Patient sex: M
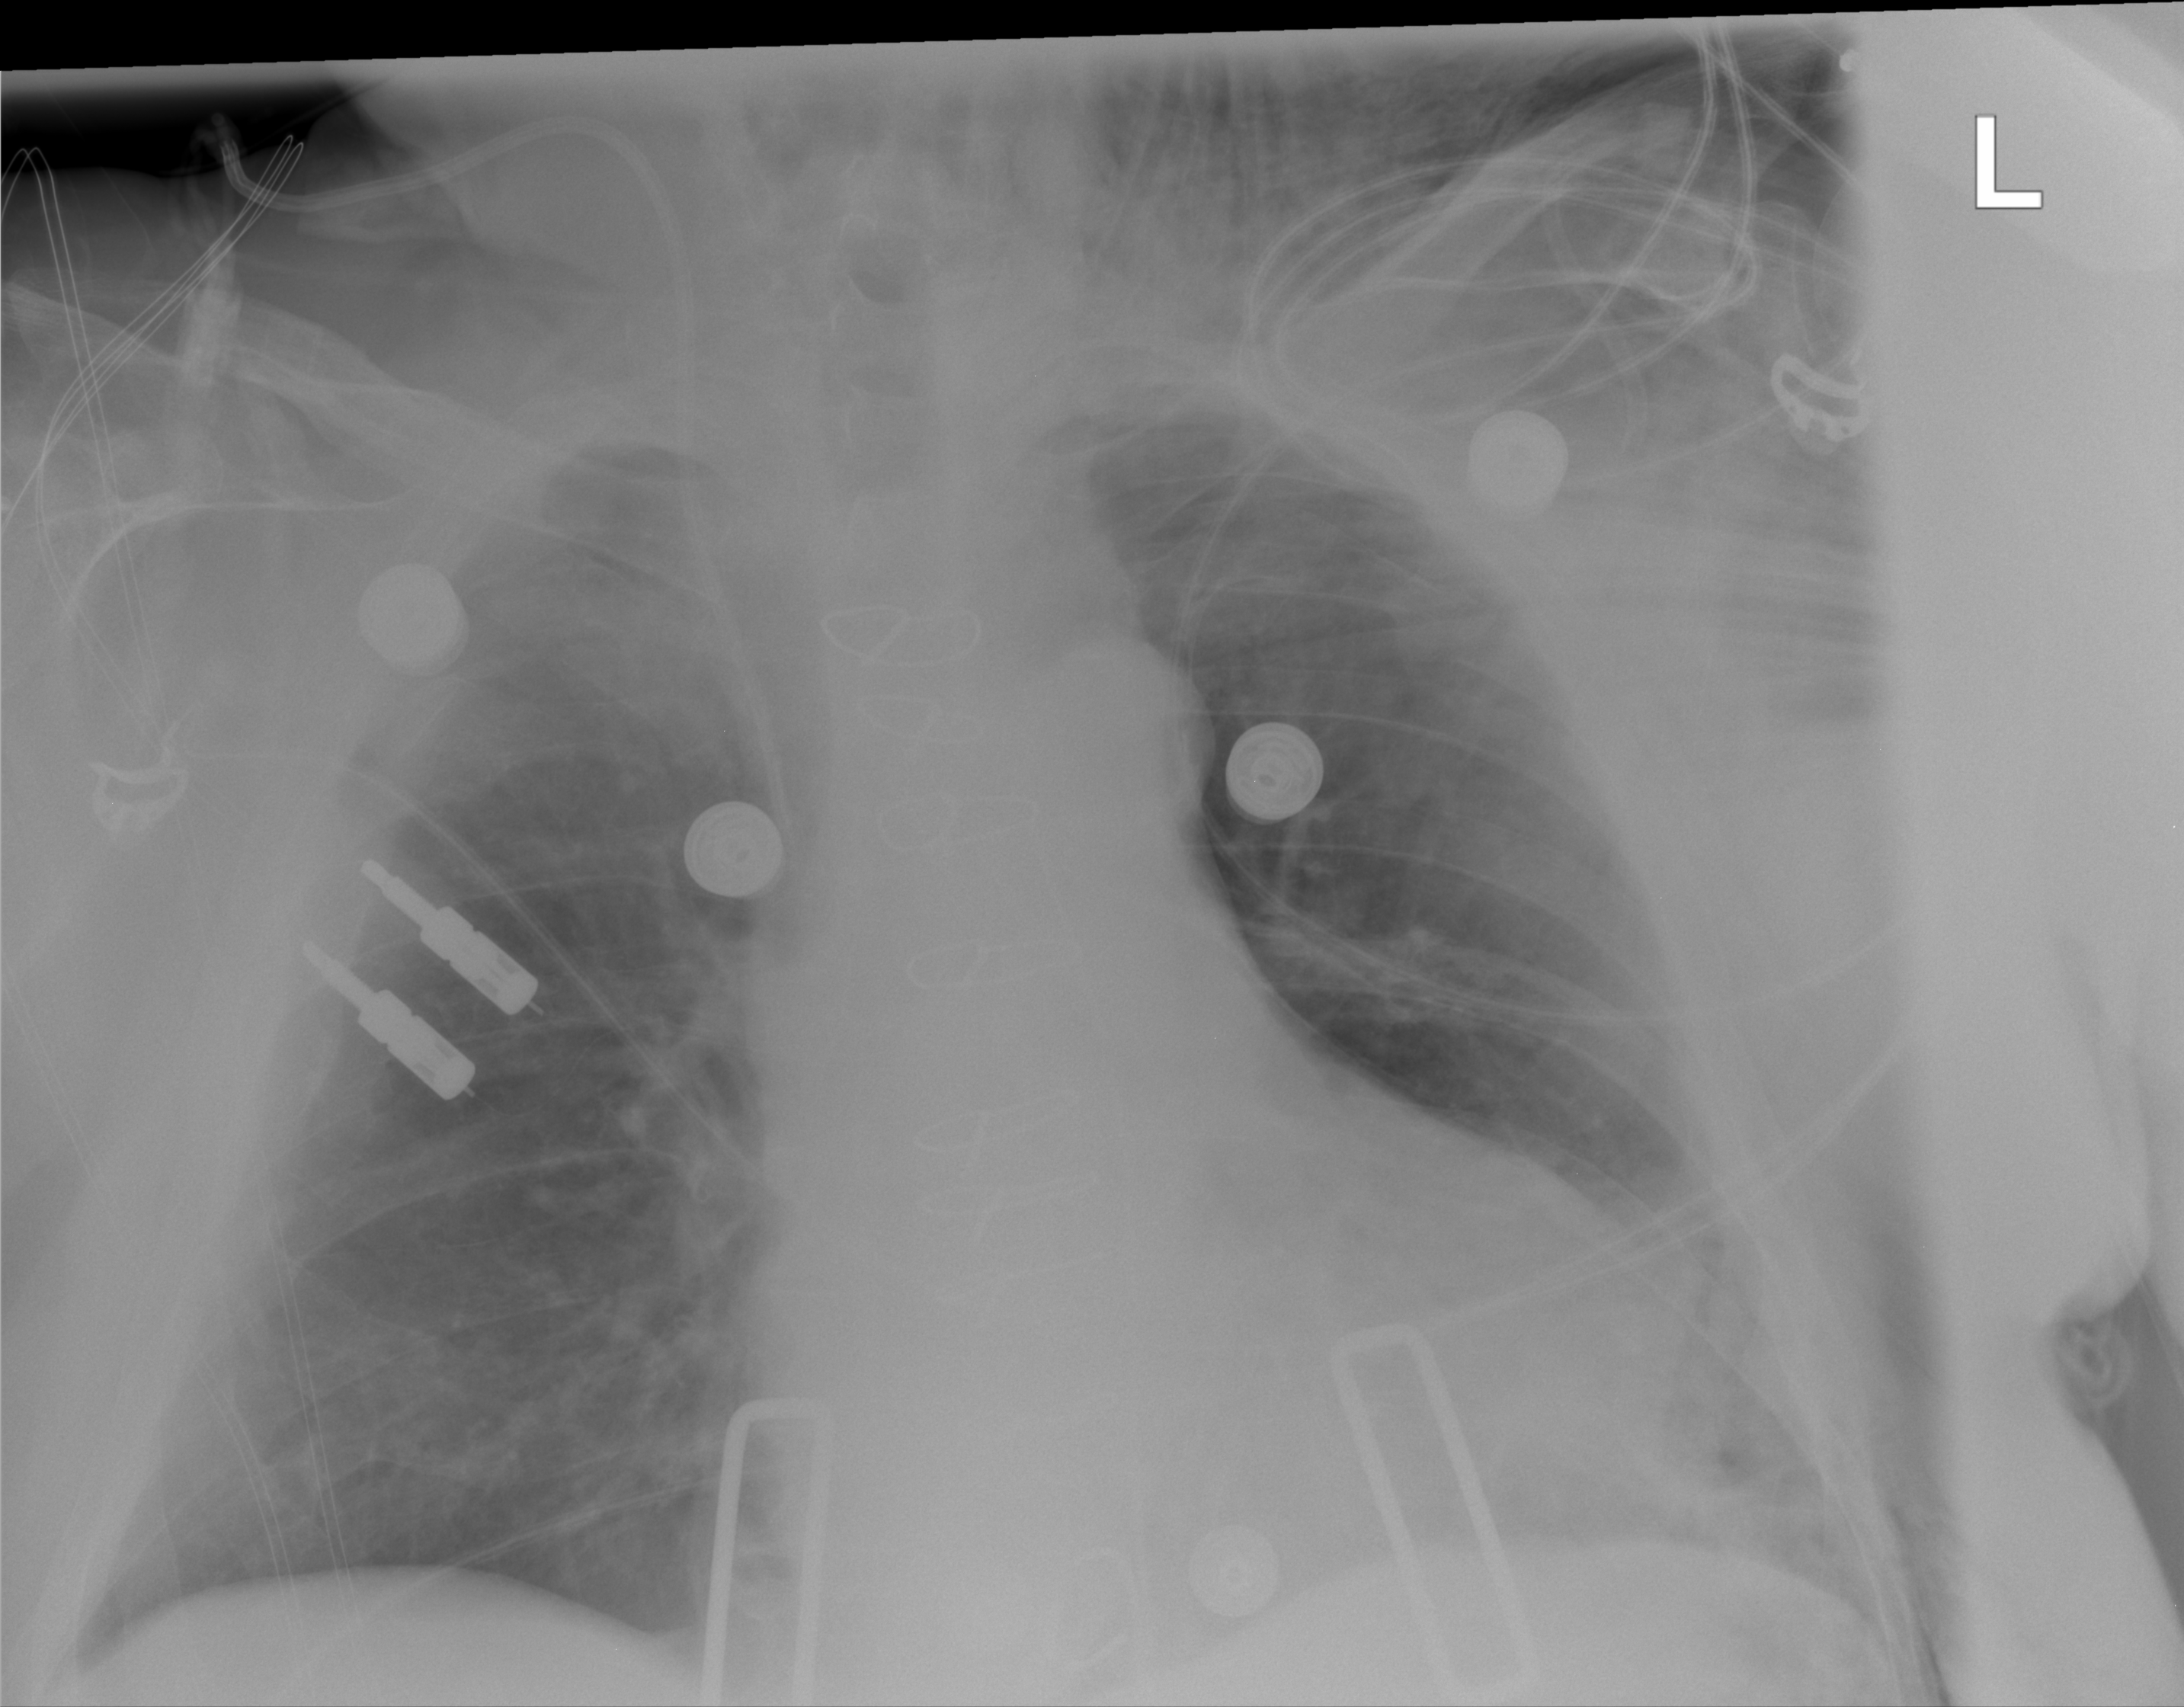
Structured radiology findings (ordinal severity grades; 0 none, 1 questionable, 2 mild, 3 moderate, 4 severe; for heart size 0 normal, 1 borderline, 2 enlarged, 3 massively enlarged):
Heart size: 1
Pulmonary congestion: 0
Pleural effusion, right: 0
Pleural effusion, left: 0
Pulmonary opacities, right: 0
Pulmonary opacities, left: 2
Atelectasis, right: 0
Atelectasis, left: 2